Question: I was given the task of extracting customer information from a database and I am stuck on the last part! I hope my explanation is sufficient to describe my problem and attempts.
Goal: Return one row per customer with their all phone number
The Problem: Each customer may have many phone numbers

Attempts:
SUBQUERY: Getting a "Subquery returning more than 1 row" error. This makes sense to me but I cannot insert a WHERE statement per customer
'''
SELECT customer.Name, address.Street, address.City, address.State, address.Zip, customer.Contact, email.Address, customer.CTYPE,
(SELECT telephone.Number
FROM customer
LEFT JOIN customertelephone ON customer.CustomerID = customertelephone.CustomerID
LEFT JOIN telephone ON customertelephone.TelephoneID = telephone.TelephoneID
WHERE telephone.Type = "Main") as MainPhone
FROM 'customer'
LEFT JOIN customeraddress ON customer.CustomerID = customeraddress.CustomerID
LEFT JOIN address ON customeraddress.AddressID = address.AddressID
LEFT JOIN customeremail ON customer.CustomerID = customeremail.CustomerID
LEFT JOIN email ON customeremail.EmailID = email.EMailID
LIMIT 100
'''
LEFT JOIN: The query returns one row/customer/number, but I need each number in one row.
'''
SELECT customer.Name, address.Street, address.City, address.State, address.Zip, customer.Contact, email.Address, customer.CTYPE, telephone.Number
FROM 'customer'
LEFT JOIN customeraddress ON customer.CustomerID = customeraddress.CustomerID
LEFT JOIN address ON customeraddress.AddressID = address.AddressID
LEFT JOIN customeremail ON customer.CustomerID = customeremail.CustomerID
LEFT JOIN email ON customeremail.EmailID = email.EMailID
LEFT JOIN customertelephone ON customer.CustomerID = customertelephone.CustomerID
LEFT JOIN telephone ON customertelephone.TelephoneID = telephone.TelephoneID
LIMIT 100
'''
GROUP BY: The query properly returns one row per customer, but only returns the first number.
'''
SELECT customer.Name, address.Street, address.City, address.State, address.Zip, customer.Contact, email.Address, customer.CTYPE, telephone.Number
FROM 'customer'
LEFT JOIN customeraddress ON customer.CustomerID = customeraddress.CustomerID
LEFT JOIN address ON customeraddress.AddressID = address.AddressID
LEFT JOIN customeremail ON customer.CustomerID = customeremail.CustomerID
LEFT JOIN email ON customeremail.EmailID = email.EMailID
LEFT JOIN customertelephone ON customer.CustomerID = customertelephone.CustomerID
LEFT JOIN telephone ON customertelephone.TelephoneID = telephone.TelephoneID
GROUP BY customer.CustomerID
LIMIT 100
'''
How can I return one row per customer display each of their phone number in only one row?
---
Edit:
I just received some awesome help: group_concat does wonders! Now I am trying to format the query return properly.
Goal: Separate the values returned by GROUP_CONCAT into new fields
Current SQL Code:
'''
SELECT customer.Name, address.Street, address.City, address.State, address.Zip, customer.Contact, email.Address, customer.CTYPE, GROUP_CONCAT(telephone.Number) as TelephoneNumbers, GROUP_CONCAT(telephone.Type) as Types
FROM 'customer'
LEFT JOIN customeraddress ON customer.CustomerID = customeraddress.CustomerID
LEFT JOIN address ON customeraddress.AddressID = address.AddressID
LEFT JOIN customeremail ON customer.CustomerID = customeremail.CustomerID
LEFT JOIN email ON customeremail.EmailID = email.EMailID
LEFT JOIN customertelephone ON customer.CustomerID = customertelephone.CustomerID
LEFT JOIN telephone ON customertelephone.TelephoneID = telephone.TelephoneID
GROUP BY customer.CustomerID
'''
Current result of GROUP_CONACT:
'''
TelephoneNumbers Type
<PHONE>,<PHONE> Main, Fax
<PHONE> Mobile
'''
What I am trying to achieve:
'''
Main Fax Mobile
<PHONE> <PHONE> NULL
NULL NULL <PHONE>
'''
Attempts:
WHERE statement in GROUP_CONCAT, which throws an error
'''
GROUP_CONCAT(telephone.Number WHERE GROUP_CONCAT(telephone.Type) = "MAIN") as Main
'''
Is it possible to even achieve this?
---
EDIT:
Final code (thank you user4829935!):
'''
SELECT customer.Name, address.Street, address.City, address.State, address.Zip, customer.Contact, email.Address, customer.CTYPE, GROUP_CONCAT(tmain.Number) as Main, GROUP_CONCAT(tmobile.Number) as Mobile, GROUP_CONCAT(tfax.Number) as Fax
FROM 'customer'
LEFT JOIN customeraddress ON customer.CustomerID = customeraddress.CustomerID
LEFT JOIN address ON customeraddress.AddressID = address.AddressID
LEFT JOIN customeremail ON customer.CustomerID = customeremail.CustomerID
LEFT JOIN email ON customeremail.EmailID = email.EMailID
LEFT JOIN customertelephone ON customer.CustomerID = customertelephone.CustomerID
LEFT JOIN telephone as tmain ON customertelephone.TelephoneID = tmain.TelephoneID AND tmain.type = 'Main'
LEFT JOIN telephone as tmobile ON customertelephone.TelephoneID = tmobile.TelephoneID AND tmobile.type = 'Mobile'
LEFT JOIN telephone as tfax ON customertelephone.TelephoneID = tfax.TelephoneID AND tfax.type = 'Fax'
GROUP BY customer.CustomerID
'''
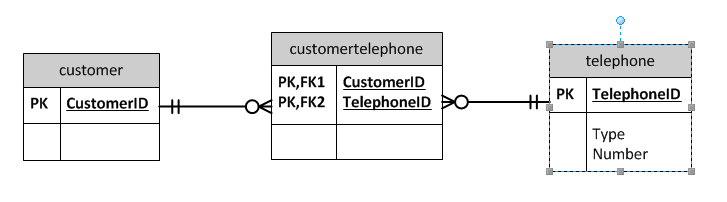
Answer: Try this:
'''
SELECT customer.Name, address.Street, address.City, address.State, address.Zip, customer.Contact, email.Address, customer.CTYPE, GROUP_CONCAT(telephone.Number)
FROM 'customer'
LEFT JOIN customeraddress ON customer.CustomerID = customeraddress.CustomerID
LEFT JOIN address ON customeraddress.AddressID = address.AddressID
LEFT JOIN customeremail ON customer.CustomerID = customeremail.CustomerID
LEFT JOIN email ON customeremail.EmailID = email.EMailID
LEFT JOIN customertelephone ON customer.CustomerID = customertelephone.CustomerID
LEFT JOIN telephone ON customertelephone.TelephoneID = telephone.TelephoneID
GROUP BY customer.CustomerID
'''
You will get phone numbers separated by comma.
EDIT:
To get different numbers as different fields, such as:
'''
name street city state zip ... main_phone fax
John Doe 123 Main St Springfield CA 99999 <PHONE> <PHONE>
'''
you need to know the possible types of phone numbers ahead of time, and code them into the query. Is that what you want?
That would be something like:
'''
SELECT customer.Name, address.Street, address.City, address.State, address.Zip, customer.Contact, email.Address, customer.CTYPE, GROUP_CONCAT(tm.Number) as mainTelephone, GROUP_CONCAT(tf.Number) as fax
FROM 'customer'
LEFT JOIN customeraddress ON customer.CustomerID = customeraddress.CustomerID
LEFT JOIN address ON customeraddress.AddressID = address.AddressID
LEFT JOIN customeremail ON customer.CustomerID = customeremail.CustomerID
LEFT JOIN email ON customeremail.EmailID = email.EMailID
LEFT JOIN customertelephone ON customer.CustomerID = customertelephone.CustomerID
LEFT JOIN telephone as tm ON customertelephone.TelephoneID = tm.TelephoneID AND tm.type = 'mainTelephone'
LEFT JOIN telephone as tf ON customertelephone.TelephoneID = tf.TelephoneID AND tf.type = 'fax'
GROUP BY customer.CustomerID
'''
(I'm typing out of my head, as I don't have your data to verify my queries. There might be typos)